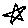
Label: star